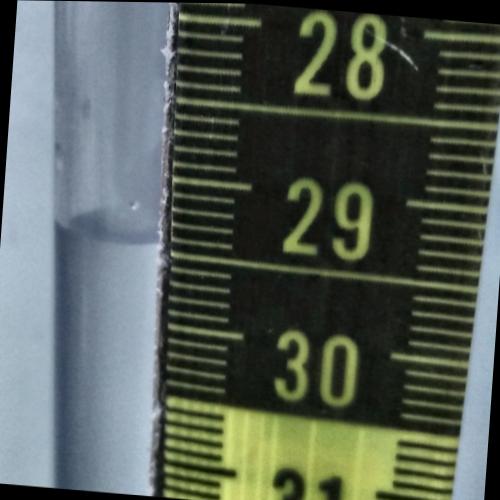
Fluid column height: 29.4 cm